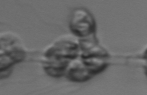
Label: Leptocylindrus_mediterraneus